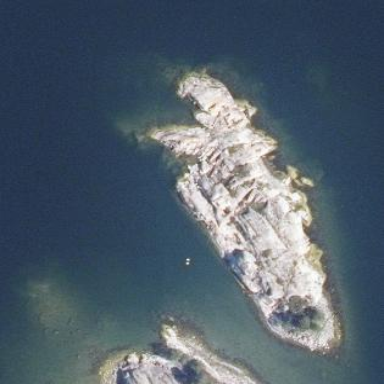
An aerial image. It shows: Islet along the coastline.